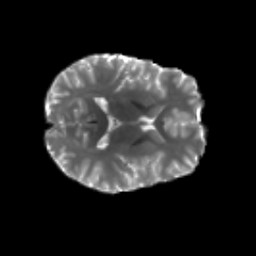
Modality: T2w
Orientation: axial
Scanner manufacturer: siemens
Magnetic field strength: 3 T
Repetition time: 4.16 s
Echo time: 0.0806 s